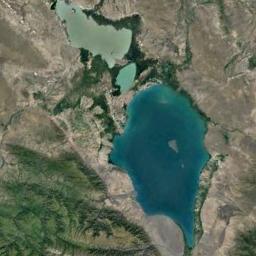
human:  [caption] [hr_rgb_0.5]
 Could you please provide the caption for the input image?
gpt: An irregularly shaped pale blue lake is surrounded by yellow-brown mountains, Some with green vegetation .

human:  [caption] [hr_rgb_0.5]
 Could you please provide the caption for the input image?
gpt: There are many trees beside the lake .

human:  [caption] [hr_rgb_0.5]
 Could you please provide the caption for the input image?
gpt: The three lakes of different sizes and colors lie in a wasteland and some green areas are next to them .

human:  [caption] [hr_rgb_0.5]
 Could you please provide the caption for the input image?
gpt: There is a path over the lake in the picture .

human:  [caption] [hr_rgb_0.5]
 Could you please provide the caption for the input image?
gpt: There are green forests and brown bare land around the lake .